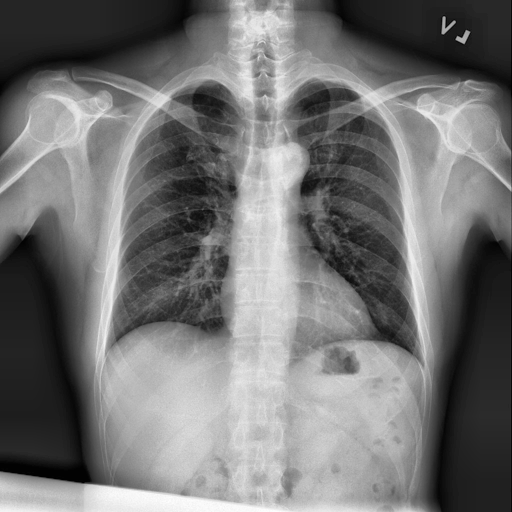
Finding: NORMAL